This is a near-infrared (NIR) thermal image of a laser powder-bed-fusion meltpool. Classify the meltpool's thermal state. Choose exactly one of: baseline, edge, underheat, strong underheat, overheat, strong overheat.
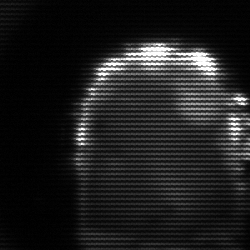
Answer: baseline